Question: First of all I defined a structure to express the coordinated of a pyramid:
'''
typedef struct
{
GLfloat xUp;
GLfloat yUp;
GLfloat zUp;
GLfloat base;
GLfloat height;
}pyramid;
'''
Pretty self-explanatory here : I store the coordinates of the uppest point, the base and the height.
The I wrote a function to draw a pyramid:
'''
void drawPyramid(pyramid pyr)
{
GLfloat p1[]= {pyr.xUp+pyr.base/2.0, pyr.yUp-pyr.height, pyr.zUp-pyr.base/2.0};
GLfloat p2[]= {pyr.xUp+pyr.base/2.0, pyr.yUp-pyr.height, pyr.zUp+pyr.base/2.0};
GLfloat p3[]= {pyr.xUp-pyr.base/2.0, pyr.yUp-pyr.height, pyr.zUp+pyr.base/2.0};
GLfloat p4[]= {pyr.xUp-pyr.base/2.0, pyr.yUp-pyr.height, pyr.zUp-pyr.base/2.0};
GLfloat up[]= {pyr.xUp, pyr.yUp, pyr.zUp};
glBegin(GL_TRIANGLES);
glColor4f(1.0, 0.0, 0.0, 0.0);
glVertex3fv(up);
glVertex3fv(p1);
glVertex3fv(p2);
glColor4f(0.0, 1.0, 0.0, 0.0);
glVertex3fv(up);
glVertex3fv(p2);
glVertex3fv(p3);
glColor4f(0.0, 0.0, 1.0, 0.0);
glVertex3fv(up);
glVertex3fv(p3);
glVertex3fv(p4);
glColor4f(1.0, 1.0, 0.0, 0.0);
glVertex3fv(up);
glVertex3fv(p4);
glVertex3fv(p1);
glEnd();
glColor4f(0.0, 1.0, 1.0, 0.0);
glBegin(GL_QUADS);
glVertex3fv(p1);
glVertex3fv(p2);
glVertex3fv(p3);
glVertex3fv(p4);
glEnd();
}
'''
I struggled to draw all the vertices in anti-clockwise order, but probably I messed up something.
This is how I display the pyramid in my rendering function:
'''
void display()
{
glClearColor(0.0, 0.0, 0.0, 0.0);
glClear(GL_COLOR_BUFFER_BIT | GL_DEPTH_BUFFER_BIT);
glTranslatef(0.0, -25.0, 50.0);
glRotatef(-angle, 0.0, 1.0, 0.0);
glTranslatef(0.0, 25.0, -50.0);
pyramid pyr;
pyr.xUp=0.0;
pyr.yUp=10.0;
pyr.zUp=50.0;
pyr.base=10.0;
pyr.height=18.0;
glColor4f(1.0, 0.0, 0.0, 0.0);
drawPyramid(pyr);
glutSwapBuffers();
}
'''
I also use an init method called before the glut main loop:
'''
void init()
{
glEnable(GL_DEPTH);
glViewport(-1.0, 1.0, -1.0, 1.0);
glMatrixMode(GL_PROJECTION);
glLoadIdentity();
gluPerspective(35.0, 1.0, 1.0, 100.0);
glMatrixMode(GL_MODELVIEW);
glLoadIdentity();
gluLookAt(0.0,1.0,0.0, 0.0,1.0,30.0, 0.0,1.0,0.0);
}
'''
angle is just a double that I use to rotate the pyramid, changeable by pressing 'r', but this is not relevant.It appears that the real problem is how I draw the vertices.
The problem is that the faces of the pyramid appear scattered, messed up.I would better describe this situation with an image:

There's a face that is too small, that is displayed and I don't know why.
If I rotate the pyramid it appears messed up, I even recored a video to describe this.
Later I could upload it if the problem is not totally clear.
PS: Many people have noticed that I am using outdated techniques.But unfortunately this is what my university offers.
I forgot to say about the main function:
'''
int main(int argc, char** argv)
{
glutInit(&argc, argv);
glutInitWindowPosition(100, 100);
glutInitWindowSize(500, 500);
glutInitDisplayMode(GLUT_RGB | GLUT_DOUBLE | GLUT_DEPTH);
glutCreateWindow("Sierpinsky Pyramid");
glutDisplayFunc(display);
glutKeyboardFunc(keyboard);
init();
glutMainLoop();
return 0;
}
'''
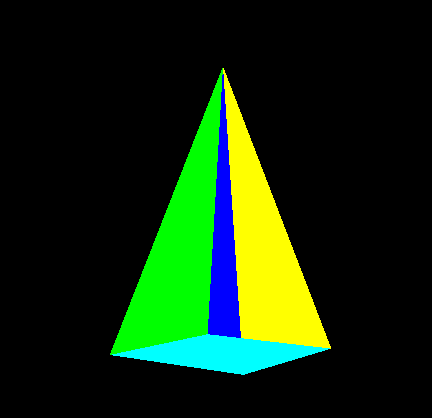
Answer: It looks like depth buffer isn't initialzied.
Calling 'glEnable(GL_DEPTH_TEST)' is not enough. You must correctly initialize glut and specify that you want depth buffer support, otherwise you won't get a depth buffer. If I remember correctly, this is done using 'glutInitDisplayMode(GLUT_DEPTH|...)'. See documentation <URL>. Additional info can be found using google.
--EDIT--
You're passing invalid parameter to glEnable. call 'glEnable(GL_DEPTH_TEST)' instead of 'glEnable(GL_DEPTH)'.
Also:
1. Matrix code in display function isn't protected by glPushMatrix/glPopMatrix. Which means that every time you rotate pyramid, rotation is applied to previous transform. I.e. calling display function will rotate the pyramid.
2. glViewport is called with invalid parameters. glViewport takes 4 integer arguments, but you're trying to pass floats. Also, what's "width of -1.0" supposed to mean?
3. You have not checked any error codes (glGetError). If you tried to call glGetError after glEnable call, then you'd see that it returns GL_INVALID_ENUM.
OpenGL has documentation. Documentation is available on opengl.org. Use it and read it. Also, I'd recommend reading "OpenGL red book".